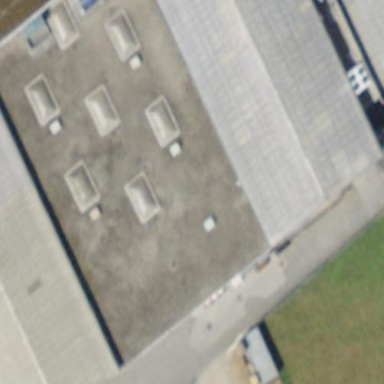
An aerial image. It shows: Building with flat roof.